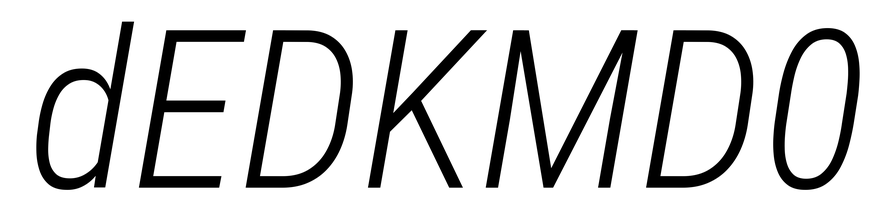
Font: Roboto-Italic_Condensed_Light_Italic